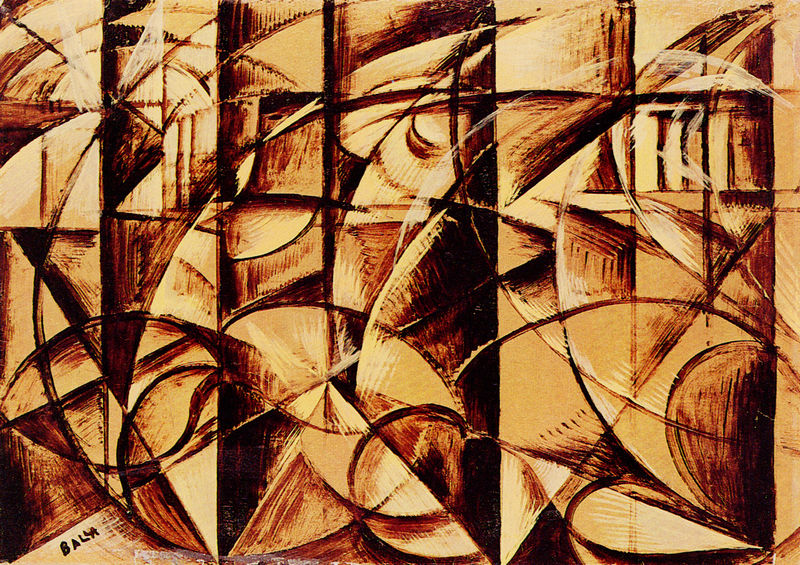
Titel: Velocità d'automobile + luci
Künstler: Giacomo Balla
Standort: New York (New York)
Institution: Collection Family Morton G. Neumann
Schlagwörter: akt, dunkel, feuer, gemälde, kampf, mann, schatten, weiß, dreieck, gelb, kubismus, kubistisch, ocker, bewegung, braun, brust, fenster, frankreich, frau, hell, holz, licht, orange, raum, schwarz, zeichen, zeichnung, blick, haus, rot, beige, malerei, muster, signatur, öl, felder, spiegelung, wind, drei, schleifen, kontrast, kreis, oval, rund, chaos, helldunkel, erdig, schwung, klar, schrift, bogen, italien, moderne, warm, abstrakt, modern, farbe, formen, grafik, schattierung, schattierungen, steifen, monochrom, linien, weis, grisaille, ich seh nix, sepia, auto, figuren, rad, krieg, kraft, symmetrie, gerade, ornamente, streifen, balken, tiefe, wiess, striche, abstraktion, surrealismus, lichtreflexe, bögen, segment, dada, futurismus, maschine, futuristisch, linie, wirbel, form, plastisch, schraffur, konturen, strich, dynamik, klassische moderne, kreise, schraffiert, kugel, senkrecht, halbkreis, ecken, krümmung, quadrate, kontraste, geometrisch, kristall, dynamisch, picasso, fluchtpunkt, konstruktion, warme farben, steigung, rötlich, diagonale, beugung, horizontal, chiaroscuro, zerlegen, aufbruch, zeit, weich, strahlend, dreiecke, modernismus, kanten, geometrie, quadrat, organik, wiederholung, erdtöne, kuben, konstrukt, geschwindigkeit, kubin, schnelligkeit, raster, okker, bräunlich, kubisch, tryptichon, quadratisch, parallelen, weltkugel, kubissmus, kubus, geordnet, faschismus, fragmente, teile, halbkreise, rhythmus, kreuzform, vertikale, fortschritt, kreid, senkrechte, facetten, vertikal, skizzenhaft, marc, zirkel, unterteilung, kries, gebrochen, prismen, höhung, geometire, ellipsen, analytisch, zerteilen, balla, braque, ellipse, abschnitt, ablauf, oka, krief, rythmus, konstruktionslinien, iii, aufwärts, zerstückelung, chaotisch, bala, dynamismus, raeder, giuseppe, nee, bewegun, geplant, marinetti, kubik, cubismus, ausgewogen, wo bleibt das bild?, giacomo, synergismus, zergliederung, abstrrakt, balk, balm, dunnkel, eigendynamik, ellypse, erabstrakt, hart-weich, hyperbel, lavierender farbauftrag, qudratur, raumteilung, rkubismus, rwendel, schniistellen, sphäroid, strahlenformig, übeschneidungen